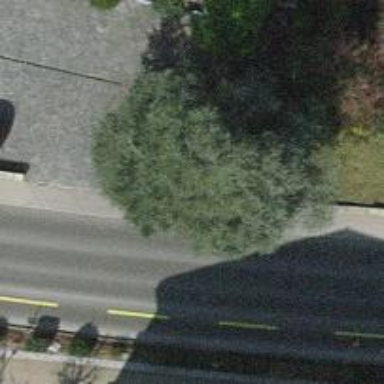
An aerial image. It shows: Sidewalk.